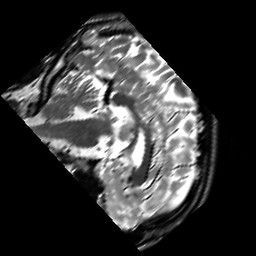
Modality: T2w
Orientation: sagittal
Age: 18
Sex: male
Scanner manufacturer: siemens
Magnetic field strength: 3 T
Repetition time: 7 s
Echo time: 0.09 s